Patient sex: M
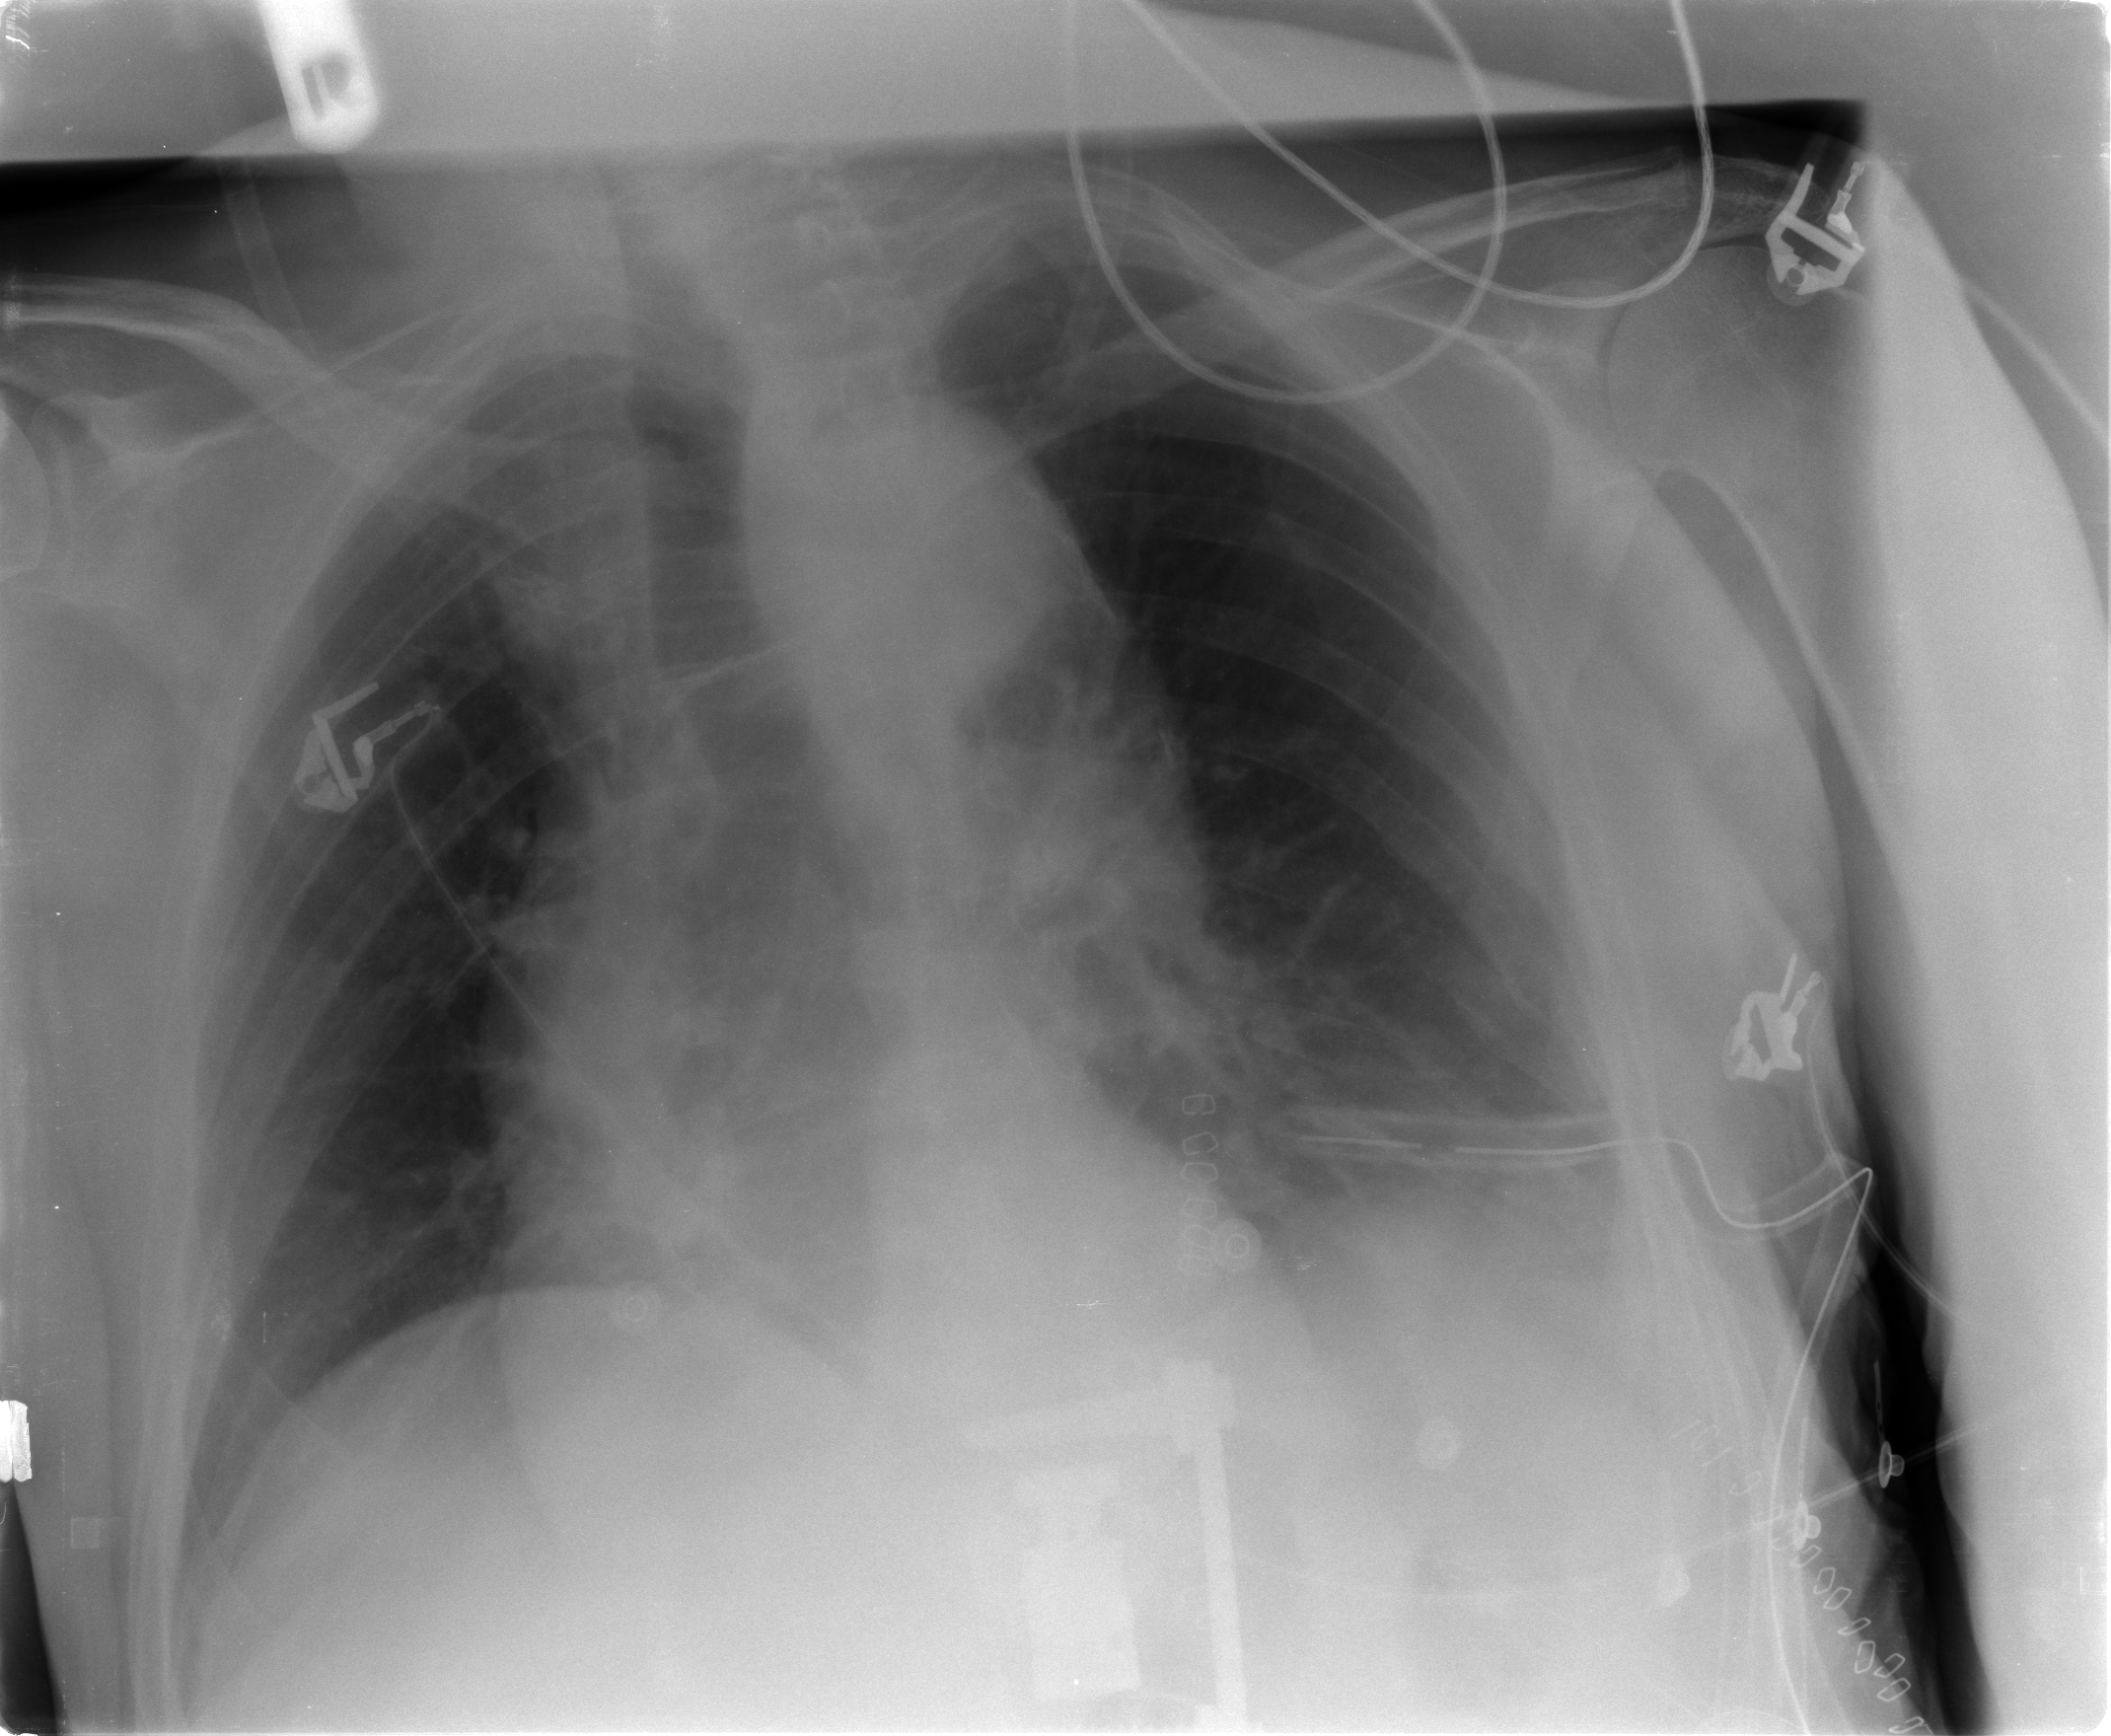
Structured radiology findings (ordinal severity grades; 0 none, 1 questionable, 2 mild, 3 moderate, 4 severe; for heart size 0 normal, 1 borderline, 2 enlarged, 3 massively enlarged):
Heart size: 2
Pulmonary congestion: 2
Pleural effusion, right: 0
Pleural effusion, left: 2
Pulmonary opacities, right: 0
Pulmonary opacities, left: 0
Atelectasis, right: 0
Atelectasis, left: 2